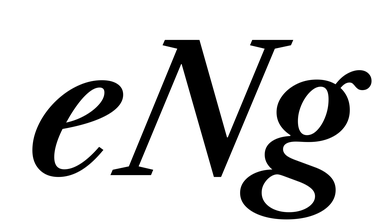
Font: LibreCaslonText-Italic_SemiBold_Italic